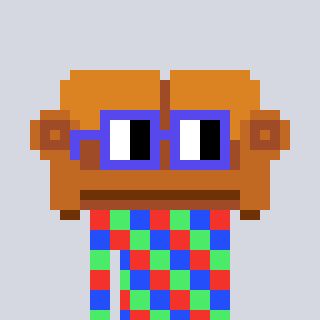
a pixel art character with square blue glasses, a couch-shaped head and a computerblue-colored body on a cool background